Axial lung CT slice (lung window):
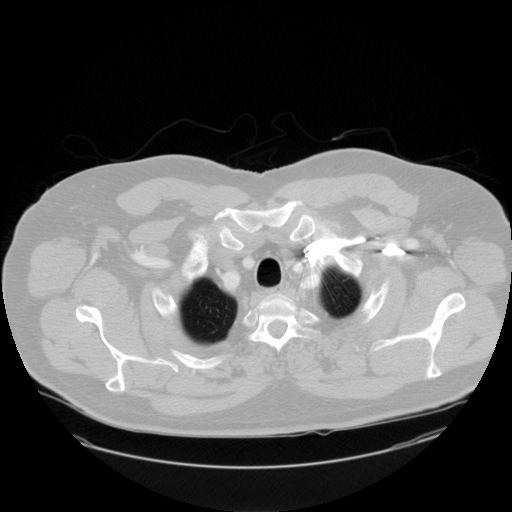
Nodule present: no